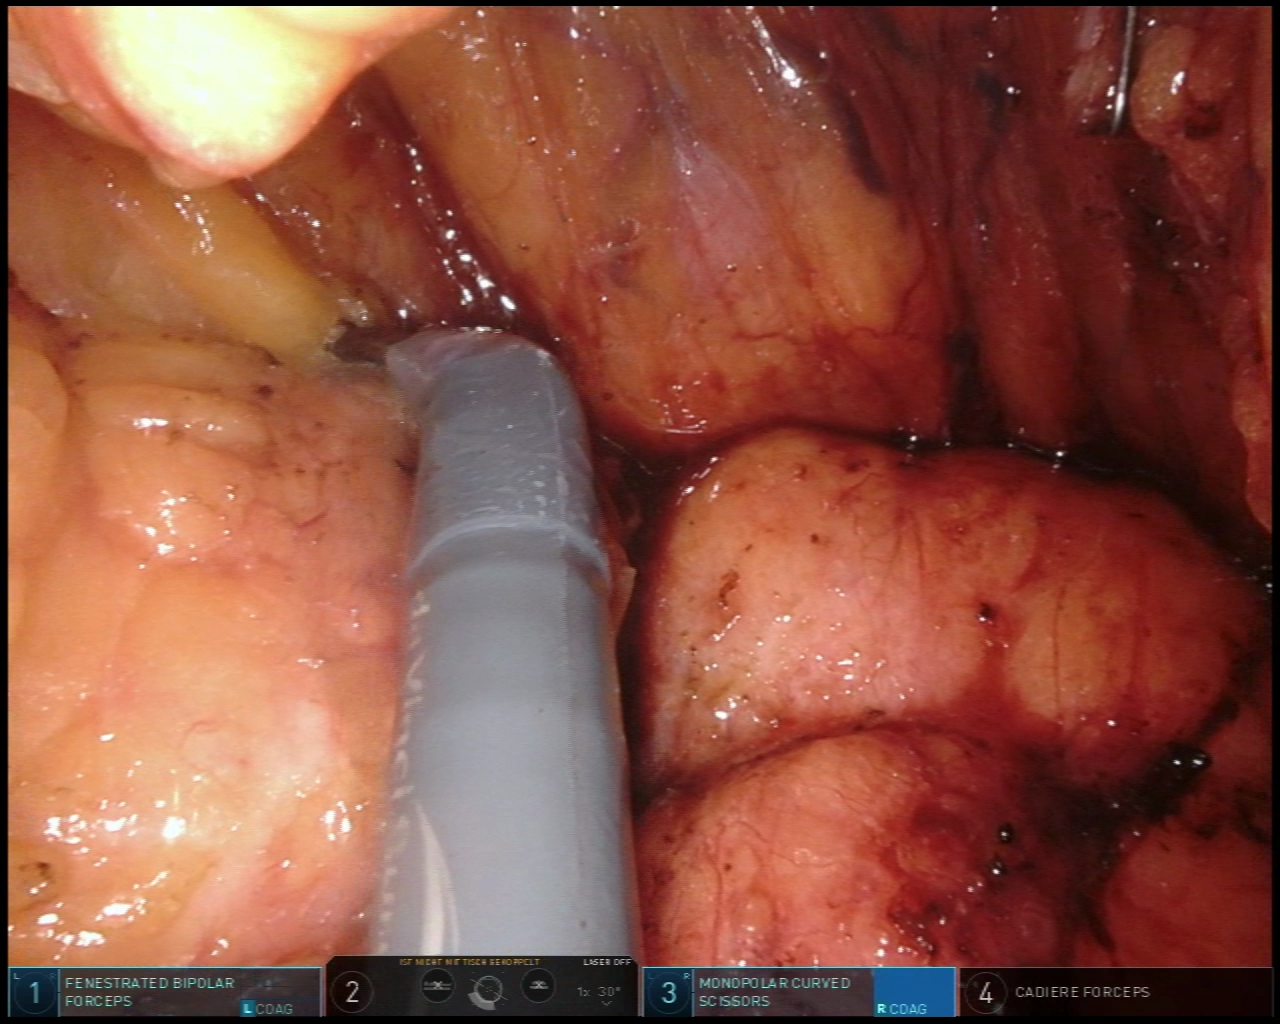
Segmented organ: pancreas
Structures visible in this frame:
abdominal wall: no
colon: yes
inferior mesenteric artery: no
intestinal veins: no
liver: no
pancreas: yes
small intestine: no
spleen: no
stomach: no
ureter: no
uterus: no
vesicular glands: no